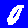
Digit: 0